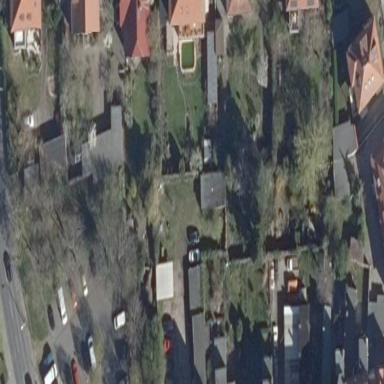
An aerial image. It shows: Garden that is leisure land.